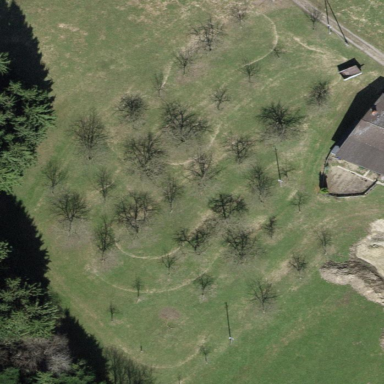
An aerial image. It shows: Orchard.